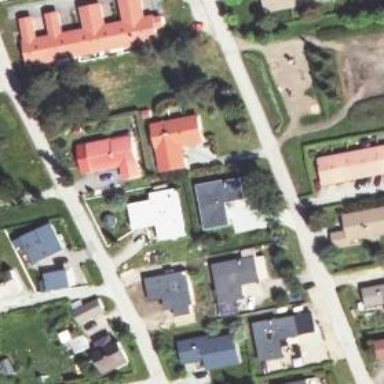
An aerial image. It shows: Suburb.